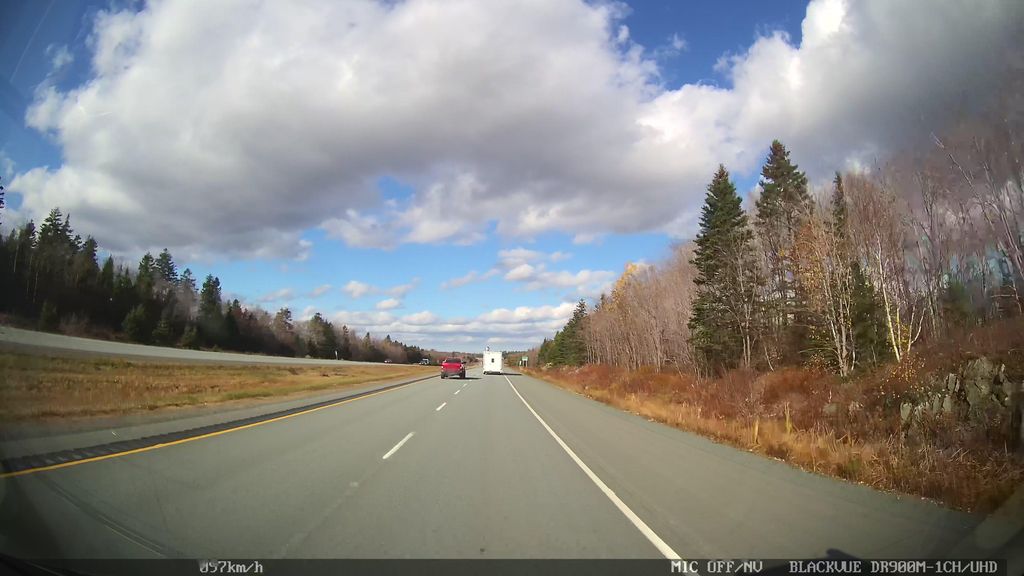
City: halifax